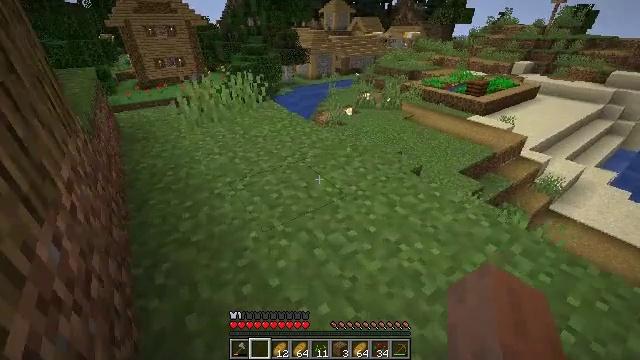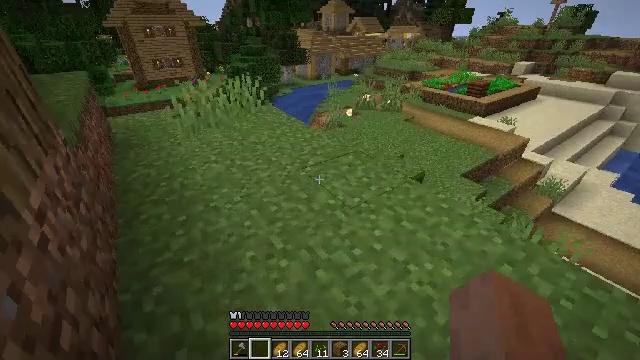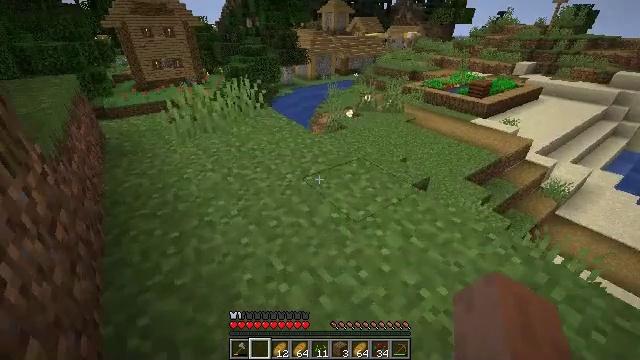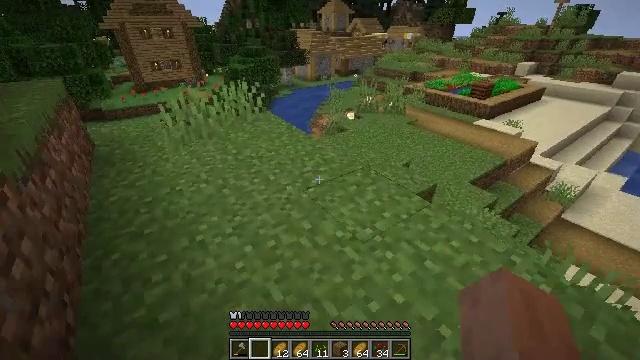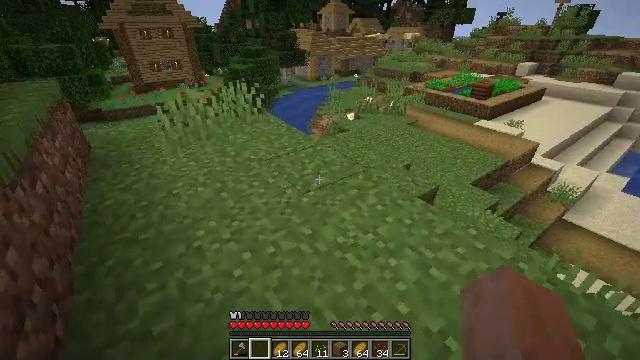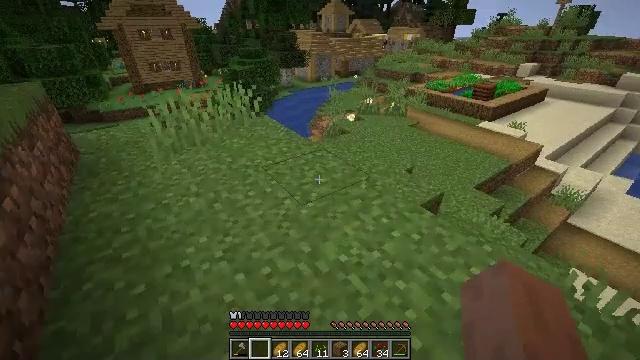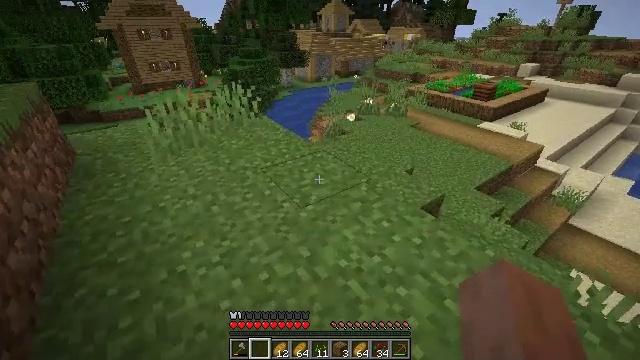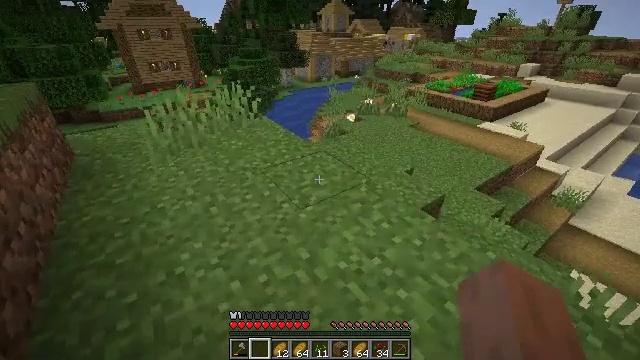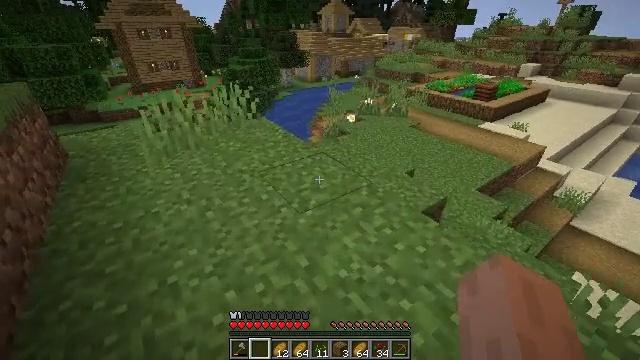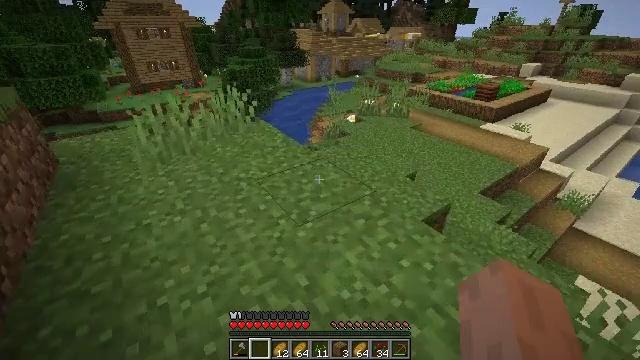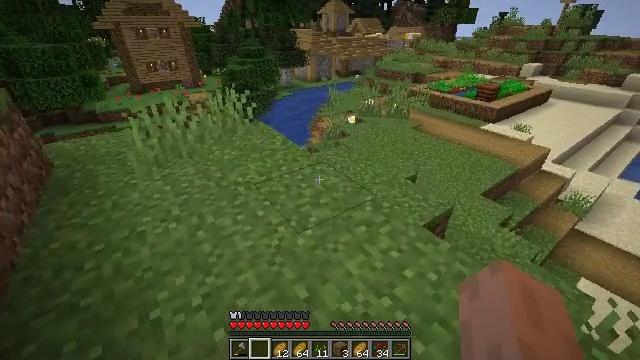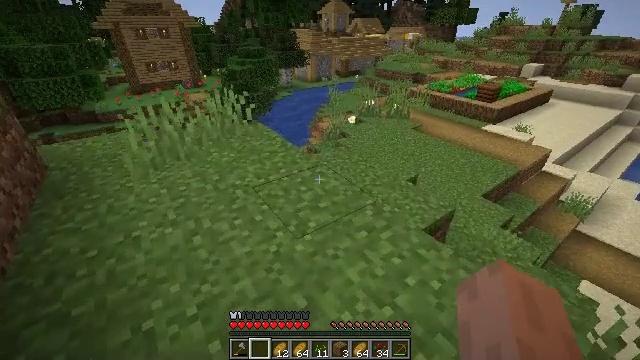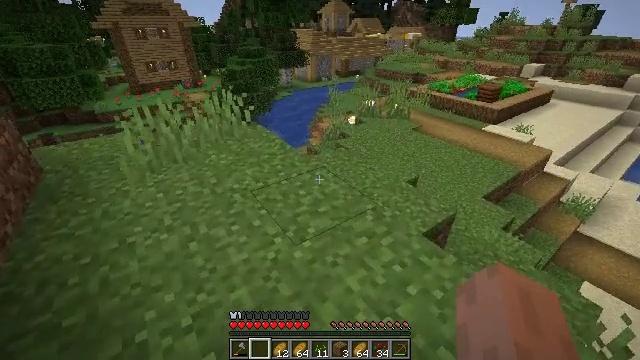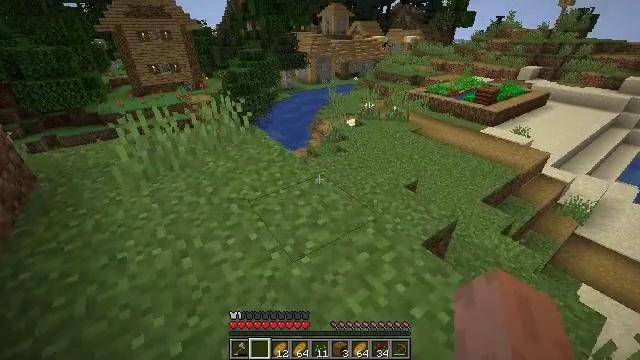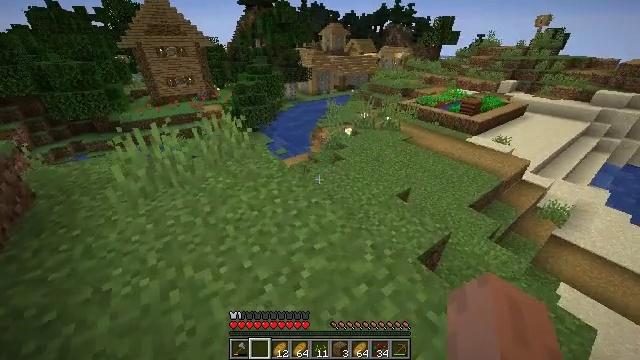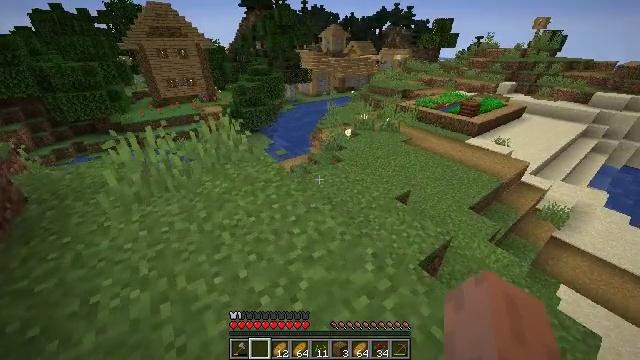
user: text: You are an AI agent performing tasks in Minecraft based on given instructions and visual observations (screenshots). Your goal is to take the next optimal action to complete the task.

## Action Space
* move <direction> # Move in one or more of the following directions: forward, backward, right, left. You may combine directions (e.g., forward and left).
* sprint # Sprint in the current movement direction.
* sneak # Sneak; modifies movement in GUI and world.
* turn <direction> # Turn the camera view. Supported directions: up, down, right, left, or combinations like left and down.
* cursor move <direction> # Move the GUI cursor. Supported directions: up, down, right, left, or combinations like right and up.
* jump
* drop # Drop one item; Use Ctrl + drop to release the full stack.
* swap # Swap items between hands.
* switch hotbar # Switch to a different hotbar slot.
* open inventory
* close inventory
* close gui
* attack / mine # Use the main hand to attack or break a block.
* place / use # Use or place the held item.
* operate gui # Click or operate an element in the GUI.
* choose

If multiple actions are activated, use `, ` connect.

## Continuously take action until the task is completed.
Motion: motion action
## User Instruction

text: Hunt the villager.
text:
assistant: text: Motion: move forward
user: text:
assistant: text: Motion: move forward
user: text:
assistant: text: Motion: move forward
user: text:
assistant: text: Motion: move forward
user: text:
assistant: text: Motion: no_op
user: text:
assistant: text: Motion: no_op
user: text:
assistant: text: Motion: no_op
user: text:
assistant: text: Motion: move forward
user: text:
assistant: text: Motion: move forward
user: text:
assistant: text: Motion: no_op
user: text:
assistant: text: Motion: no_op
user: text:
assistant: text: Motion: move forward
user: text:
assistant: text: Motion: move forward
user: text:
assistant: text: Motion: move forward
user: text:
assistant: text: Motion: move forward
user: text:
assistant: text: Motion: move forward
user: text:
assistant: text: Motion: move forward
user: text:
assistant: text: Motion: move forward
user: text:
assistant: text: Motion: move forward
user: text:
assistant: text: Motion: move forward
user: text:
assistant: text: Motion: move forward, turn right and up
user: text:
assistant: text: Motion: move forward, turn right
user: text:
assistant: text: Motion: move forward, turn right
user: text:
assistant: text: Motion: move forward
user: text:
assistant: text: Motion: move forward
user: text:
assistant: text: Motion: move forward
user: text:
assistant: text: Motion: move forward
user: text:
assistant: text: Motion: move forward and move right, turn left
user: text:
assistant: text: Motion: move forward and move right, turn left and up
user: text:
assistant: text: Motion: move right, turn left and up